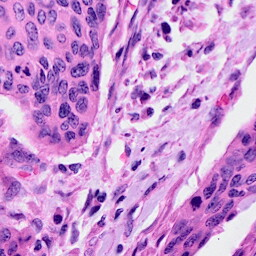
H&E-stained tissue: Cervix